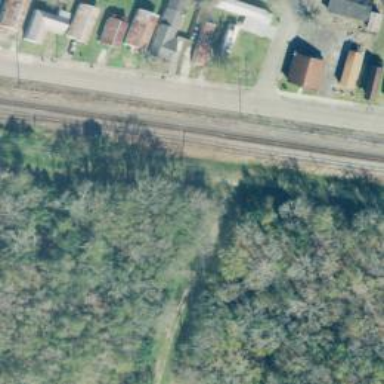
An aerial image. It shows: Railway siding with rails.